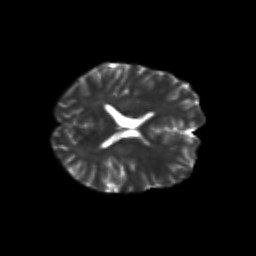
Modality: T2w
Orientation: axial
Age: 29
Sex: male
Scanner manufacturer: siemens
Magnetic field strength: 3 T
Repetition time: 3.5 s
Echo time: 0.125 s